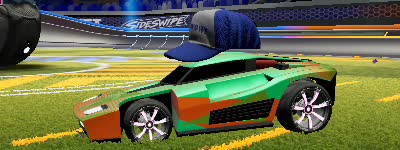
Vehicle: breakout